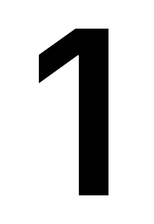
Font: Inter_SemiBold